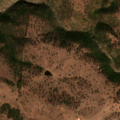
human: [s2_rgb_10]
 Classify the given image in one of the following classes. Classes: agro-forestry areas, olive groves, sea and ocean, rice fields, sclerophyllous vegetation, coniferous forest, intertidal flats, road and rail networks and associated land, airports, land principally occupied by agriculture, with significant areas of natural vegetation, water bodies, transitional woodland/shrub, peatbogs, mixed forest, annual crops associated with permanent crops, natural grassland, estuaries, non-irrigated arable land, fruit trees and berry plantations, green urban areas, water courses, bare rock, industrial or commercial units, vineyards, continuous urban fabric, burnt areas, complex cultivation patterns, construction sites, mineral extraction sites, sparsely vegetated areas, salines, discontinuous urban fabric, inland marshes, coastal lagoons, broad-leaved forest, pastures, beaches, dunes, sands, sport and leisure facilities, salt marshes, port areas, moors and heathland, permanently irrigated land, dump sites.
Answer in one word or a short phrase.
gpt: non-irrigated arable land, agro-forestry areas, broad-leaved forest